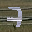
Label: 7